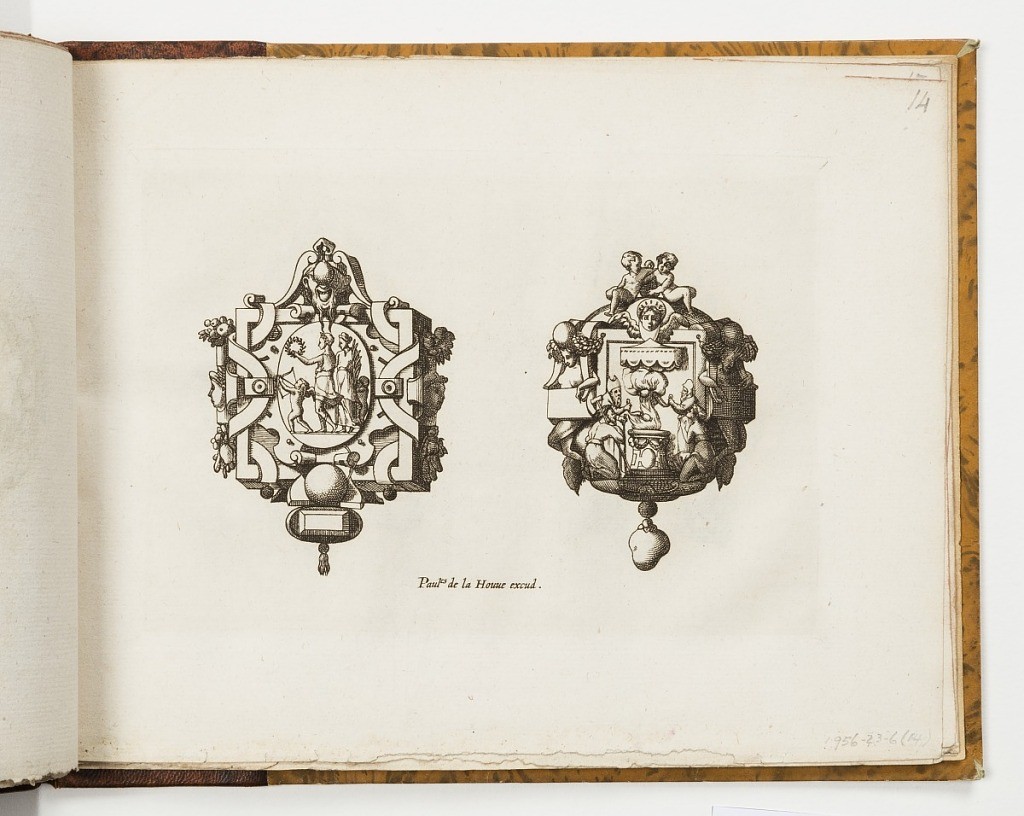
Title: Plate 14, from Livre de bijouterie (Book of Designs for Goldsmiths and Jewelers)
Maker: Léonard Thiry, Flemish, 1550
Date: ca. 1570
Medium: Engraving on paper
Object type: Print
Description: Design for two pendants. At left, a strapwork square flanked by masks and fruit. At center, an oval with classical figures. Above, a pearl hangs before a bearded mask. At right, two mermaids flank a central scene with figures standing under a tent, surrounding a smoking brazier. Above, two putti and a mask.